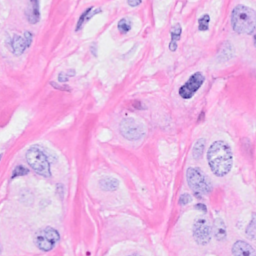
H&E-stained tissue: Breast